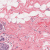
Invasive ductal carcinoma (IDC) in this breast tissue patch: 0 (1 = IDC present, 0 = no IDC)